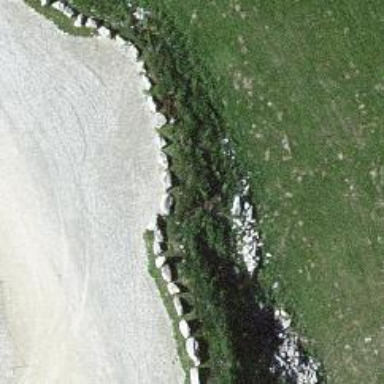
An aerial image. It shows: Block barrier.